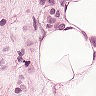
Metastatic tissue present: yes